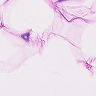
Metastatic tissue present: no